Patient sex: M
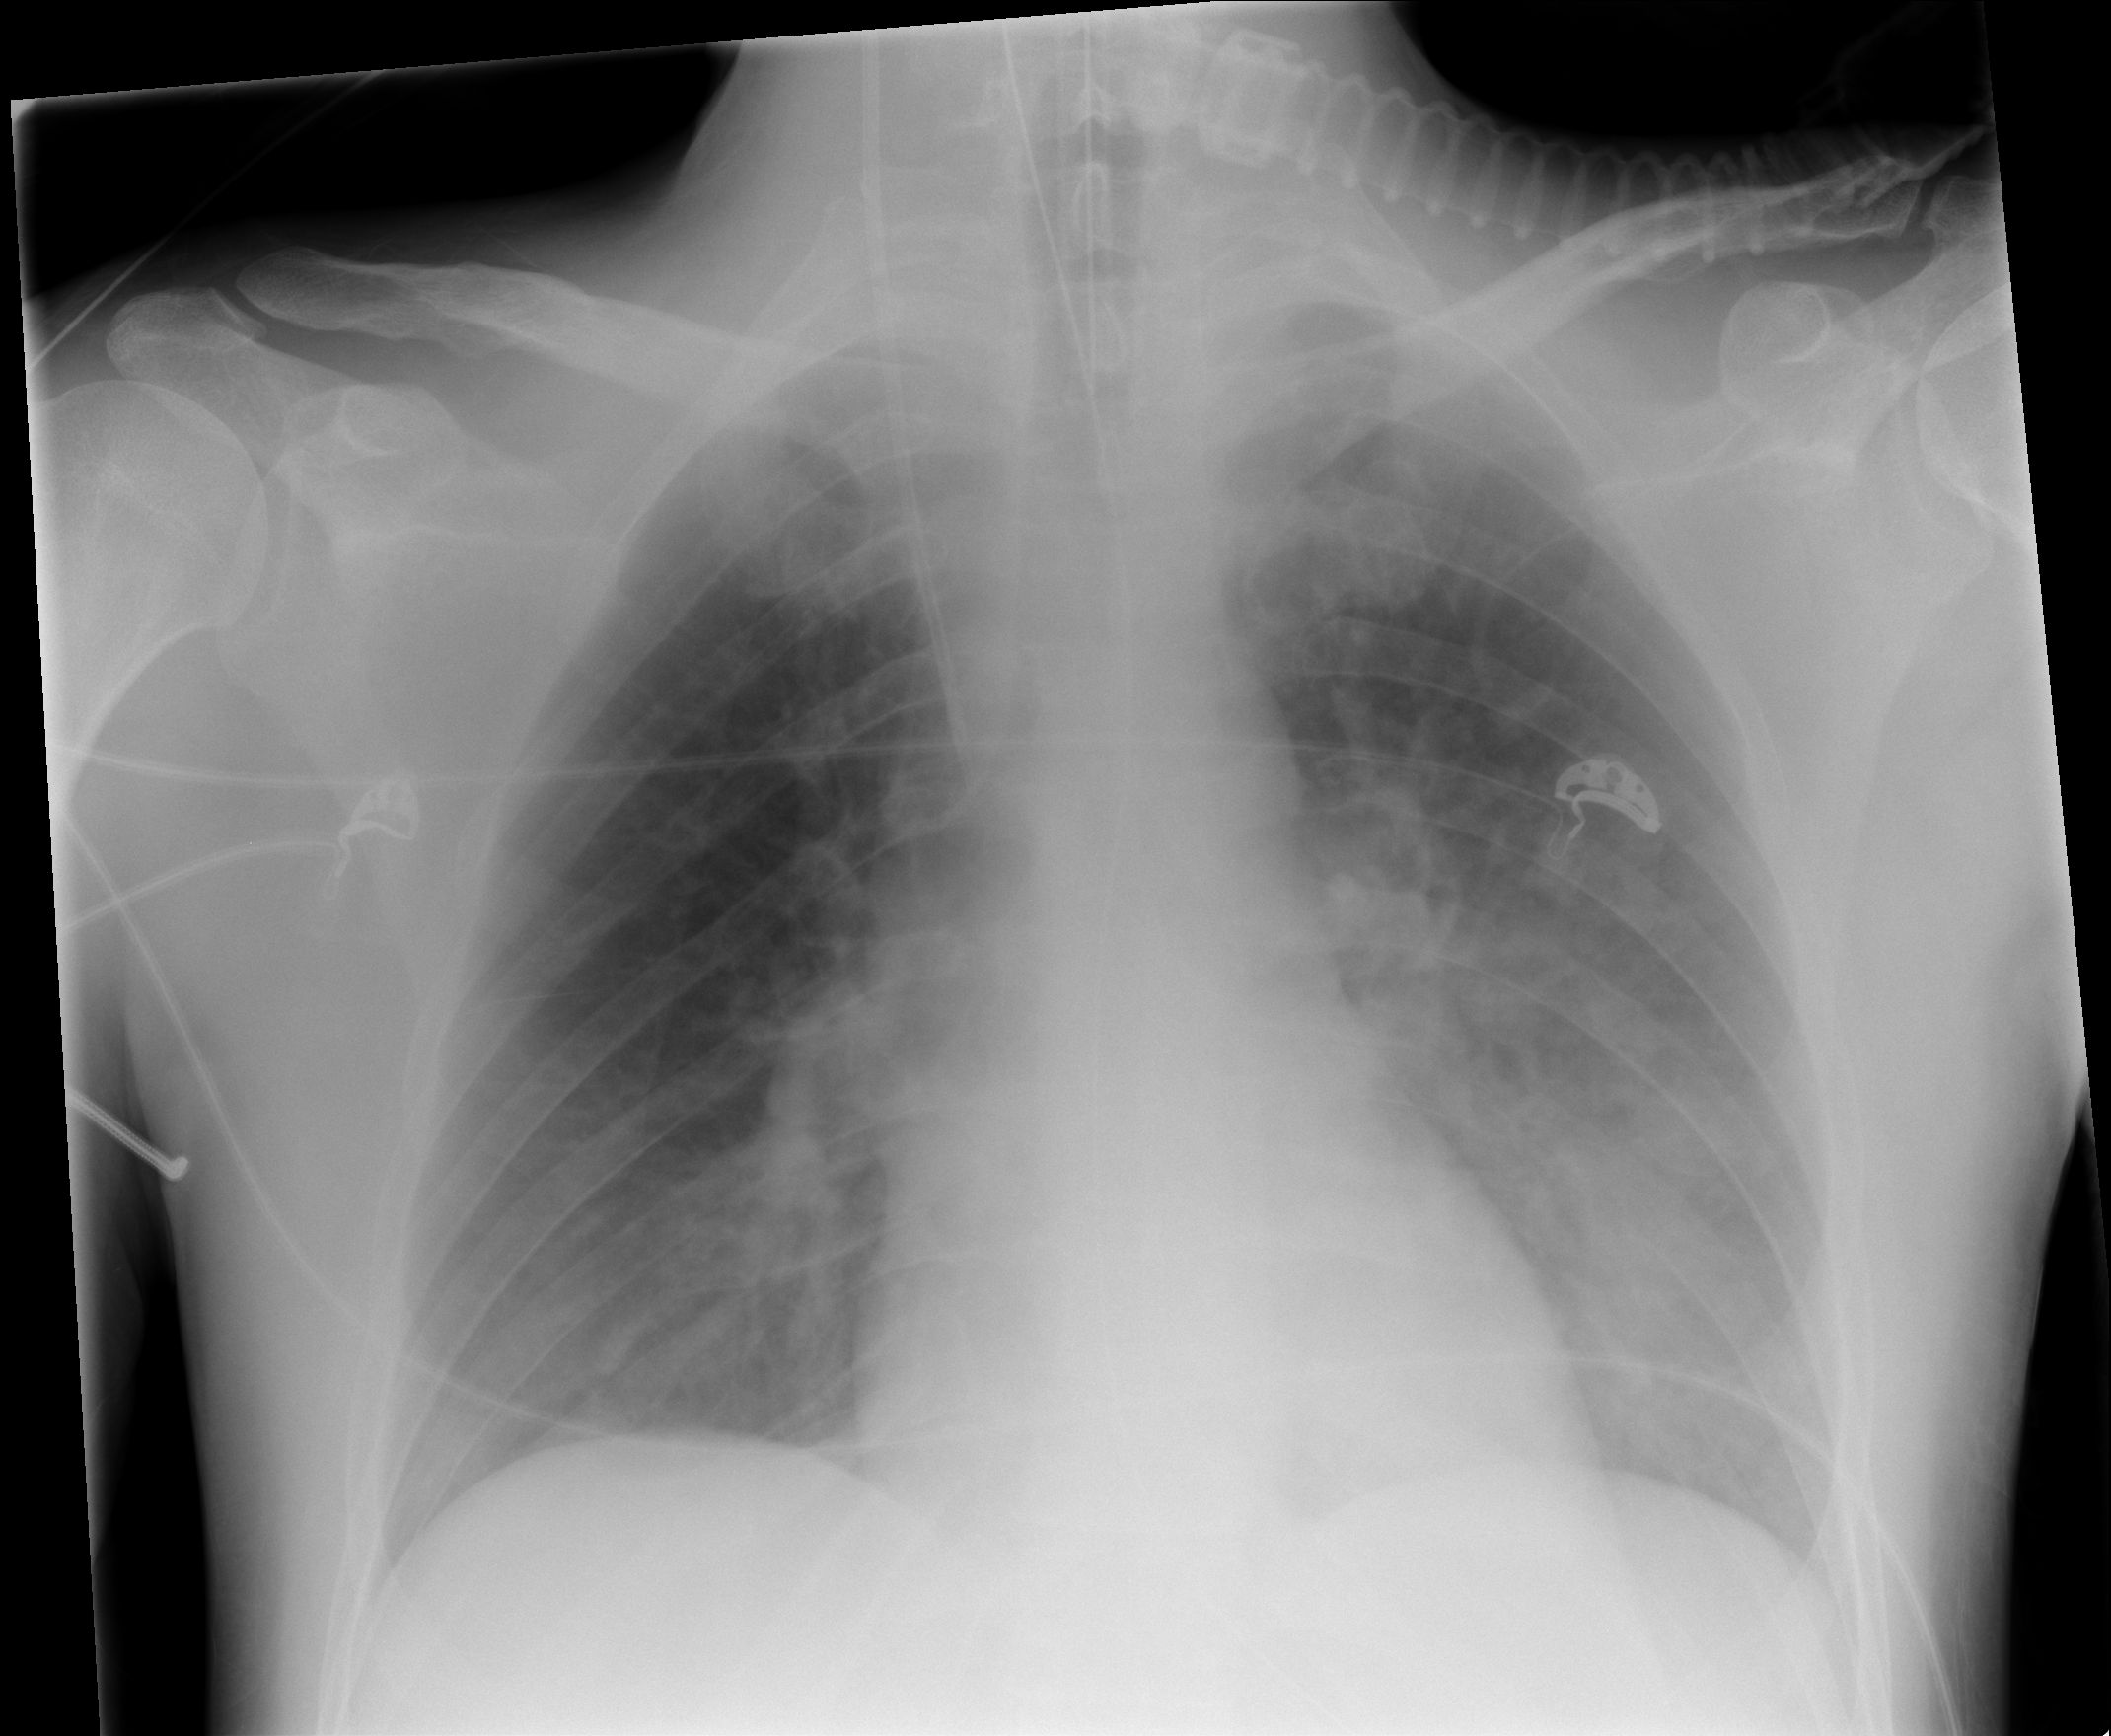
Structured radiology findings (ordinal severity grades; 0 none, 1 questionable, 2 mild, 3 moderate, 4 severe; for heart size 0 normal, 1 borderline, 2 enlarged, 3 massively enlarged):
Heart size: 0
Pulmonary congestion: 2
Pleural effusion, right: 0
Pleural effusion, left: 0
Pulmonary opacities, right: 2
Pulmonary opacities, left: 3
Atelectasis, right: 2
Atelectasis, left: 2